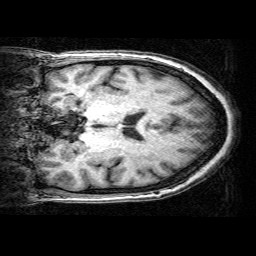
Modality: T1w
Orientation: coronal
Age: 52
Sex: female
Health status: ill
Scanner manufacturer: siemens
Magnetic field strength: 3 T
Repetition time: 0.0025 s
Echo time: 0.00336 s